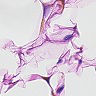
Metastatic tissue present: no